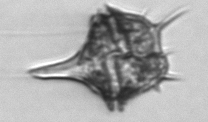
Label: Amylax